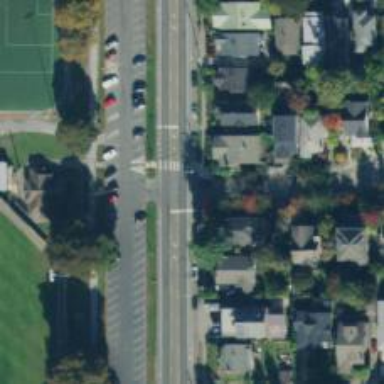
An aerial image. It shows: Asphalt cycleway with uncontrolled crossing.